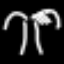
Label: palm tree